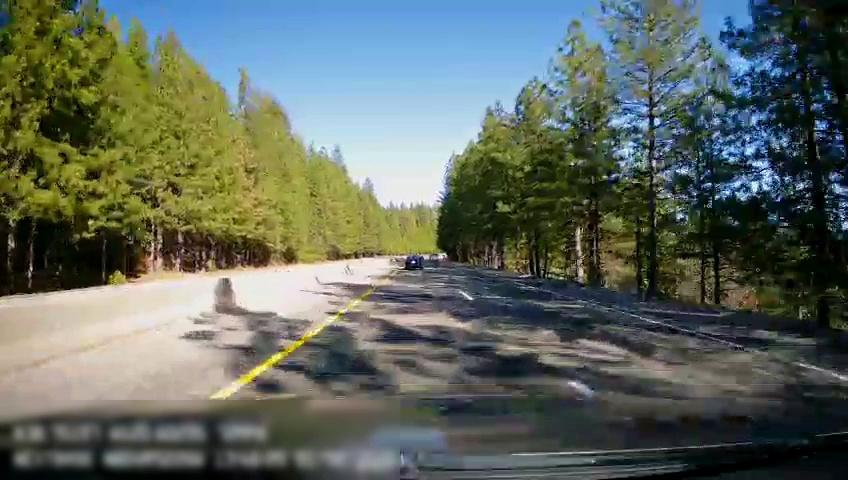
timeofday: Day
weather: Sunny
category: Drivable Space
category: Vehicles | Car
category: Vehicles | Car
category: Lanes | Current Lane
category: Lanes | Current Lane
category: Lanes | Alternate Lane